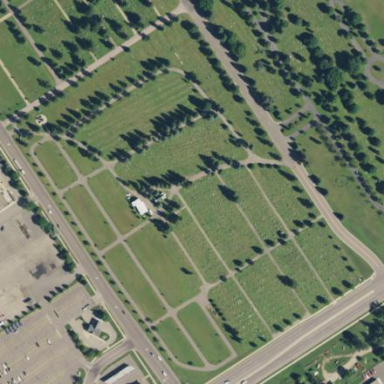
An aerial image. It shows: Cemetery.